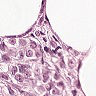
Metastatic tissue present: yes